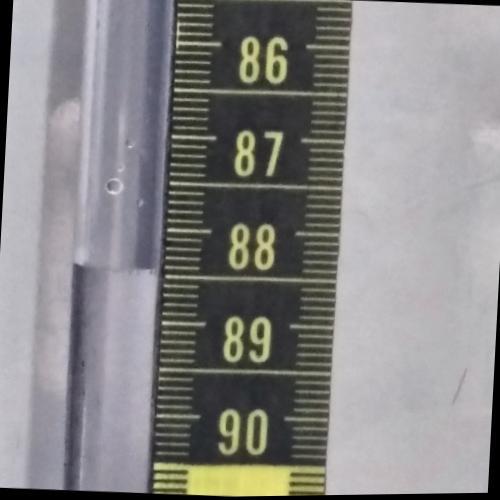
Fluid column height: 88.4 cm